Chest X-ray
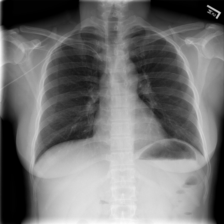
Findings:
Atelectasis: negative
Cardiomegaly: negative
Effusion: negative
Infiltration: negative
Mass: negative
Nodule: negative
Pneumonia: negative
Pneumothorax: negative
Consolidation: negative
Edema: negative
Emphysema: negative
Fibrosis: negative
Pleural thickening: negative
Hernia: negative